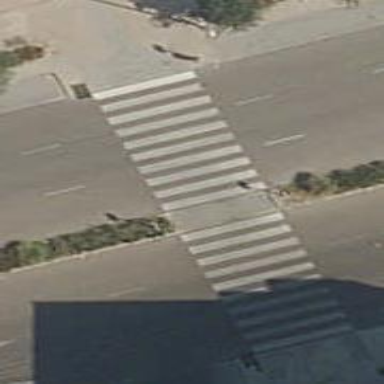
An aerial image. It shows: Uncontrolled crossing on the road.